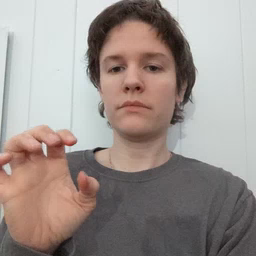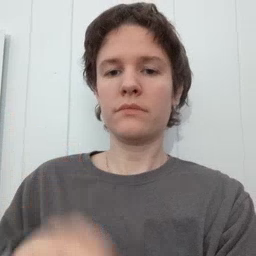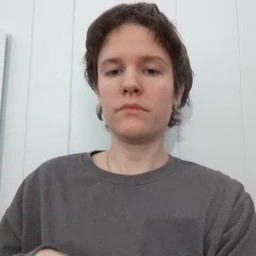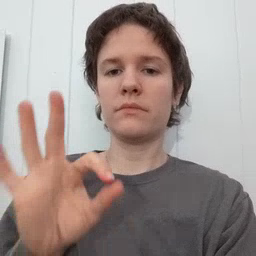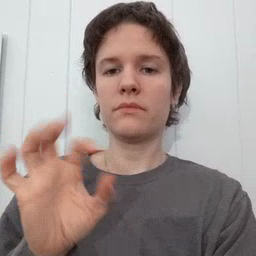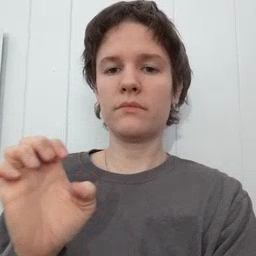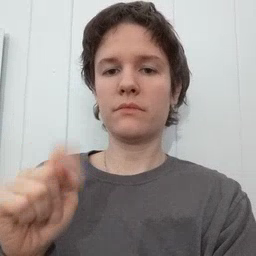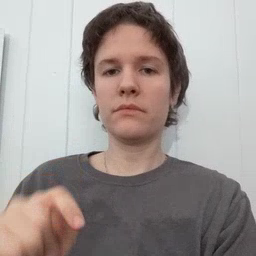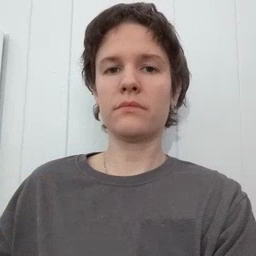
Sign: feet